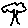
Label: tree